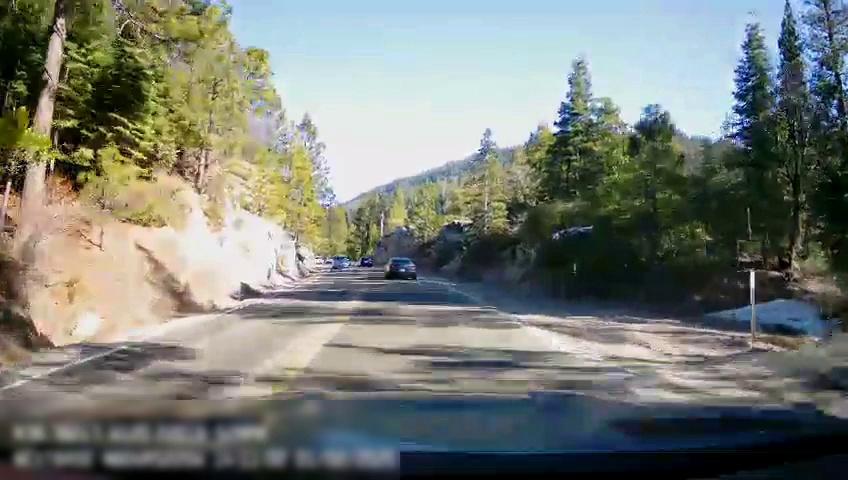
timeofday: Day
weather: Sunny
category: Drivable Space
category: Vehicles | Car
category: Vehicles | Car
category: Vehicles | Car
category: Lanes | Opposite Lane
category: Lanes | Current Lane
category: Lanes | Opposite Lane
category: Lanes | Current Lane